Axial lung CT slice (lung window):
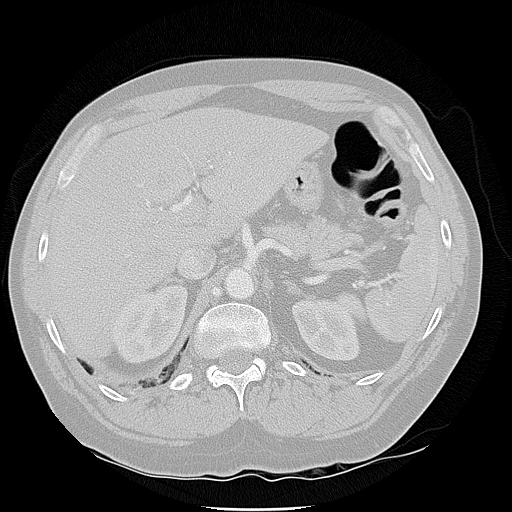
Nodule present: no